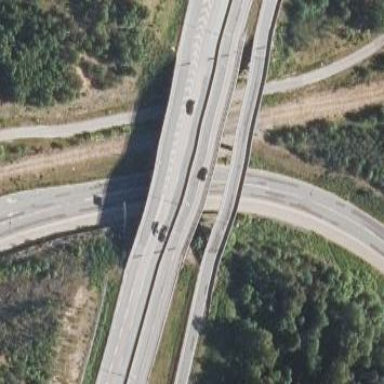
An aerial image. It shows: Man-made bridge.